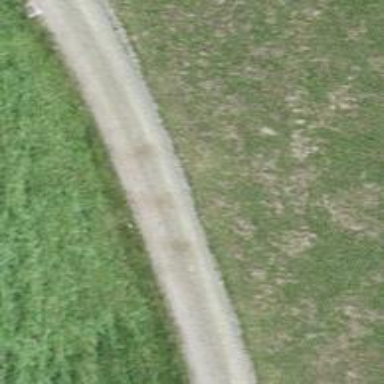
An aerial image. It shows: Dirt track with grade 3 quality.